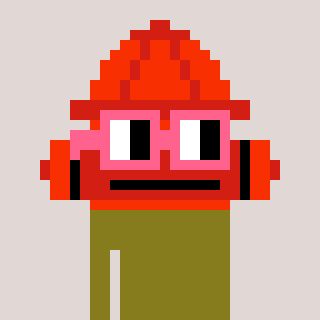
a pixel art character with square pink glasses, a fire hydrant-shaped head and a gunk-colored body on a warm background